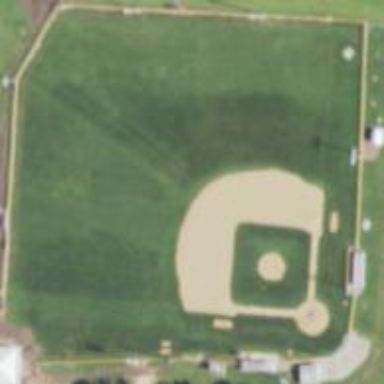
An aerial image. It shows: Baseball pitch for leisure land activities.